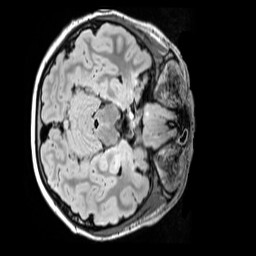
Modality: FLAIR
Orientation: axial
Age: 10
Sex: male
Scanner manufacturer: siemens
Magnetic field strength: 3 T
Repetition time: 5 s
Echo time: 0.388 s